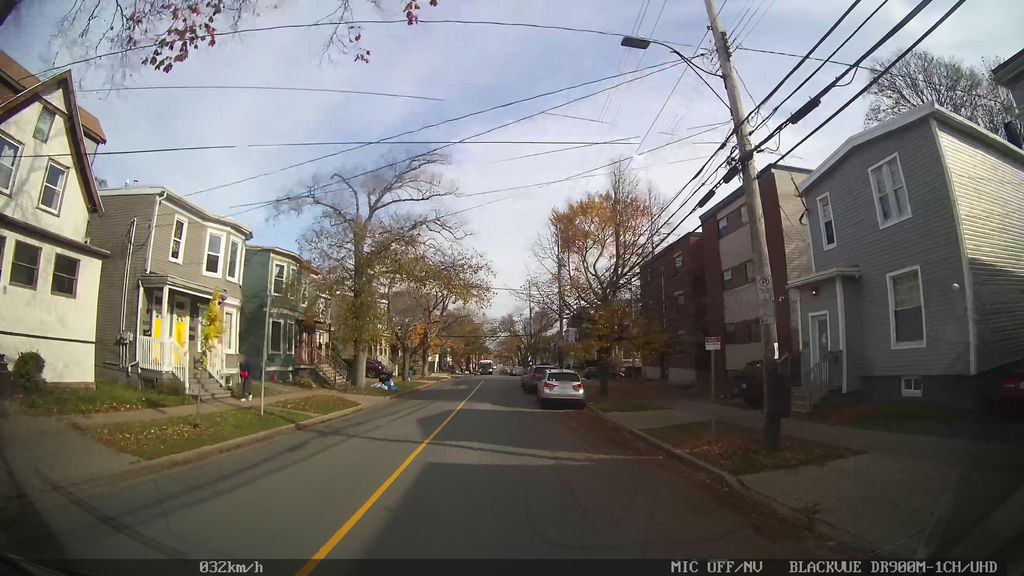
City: halifax